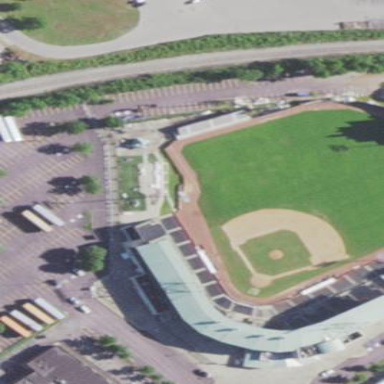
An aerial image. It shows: Baseball stadium building.